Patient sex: F
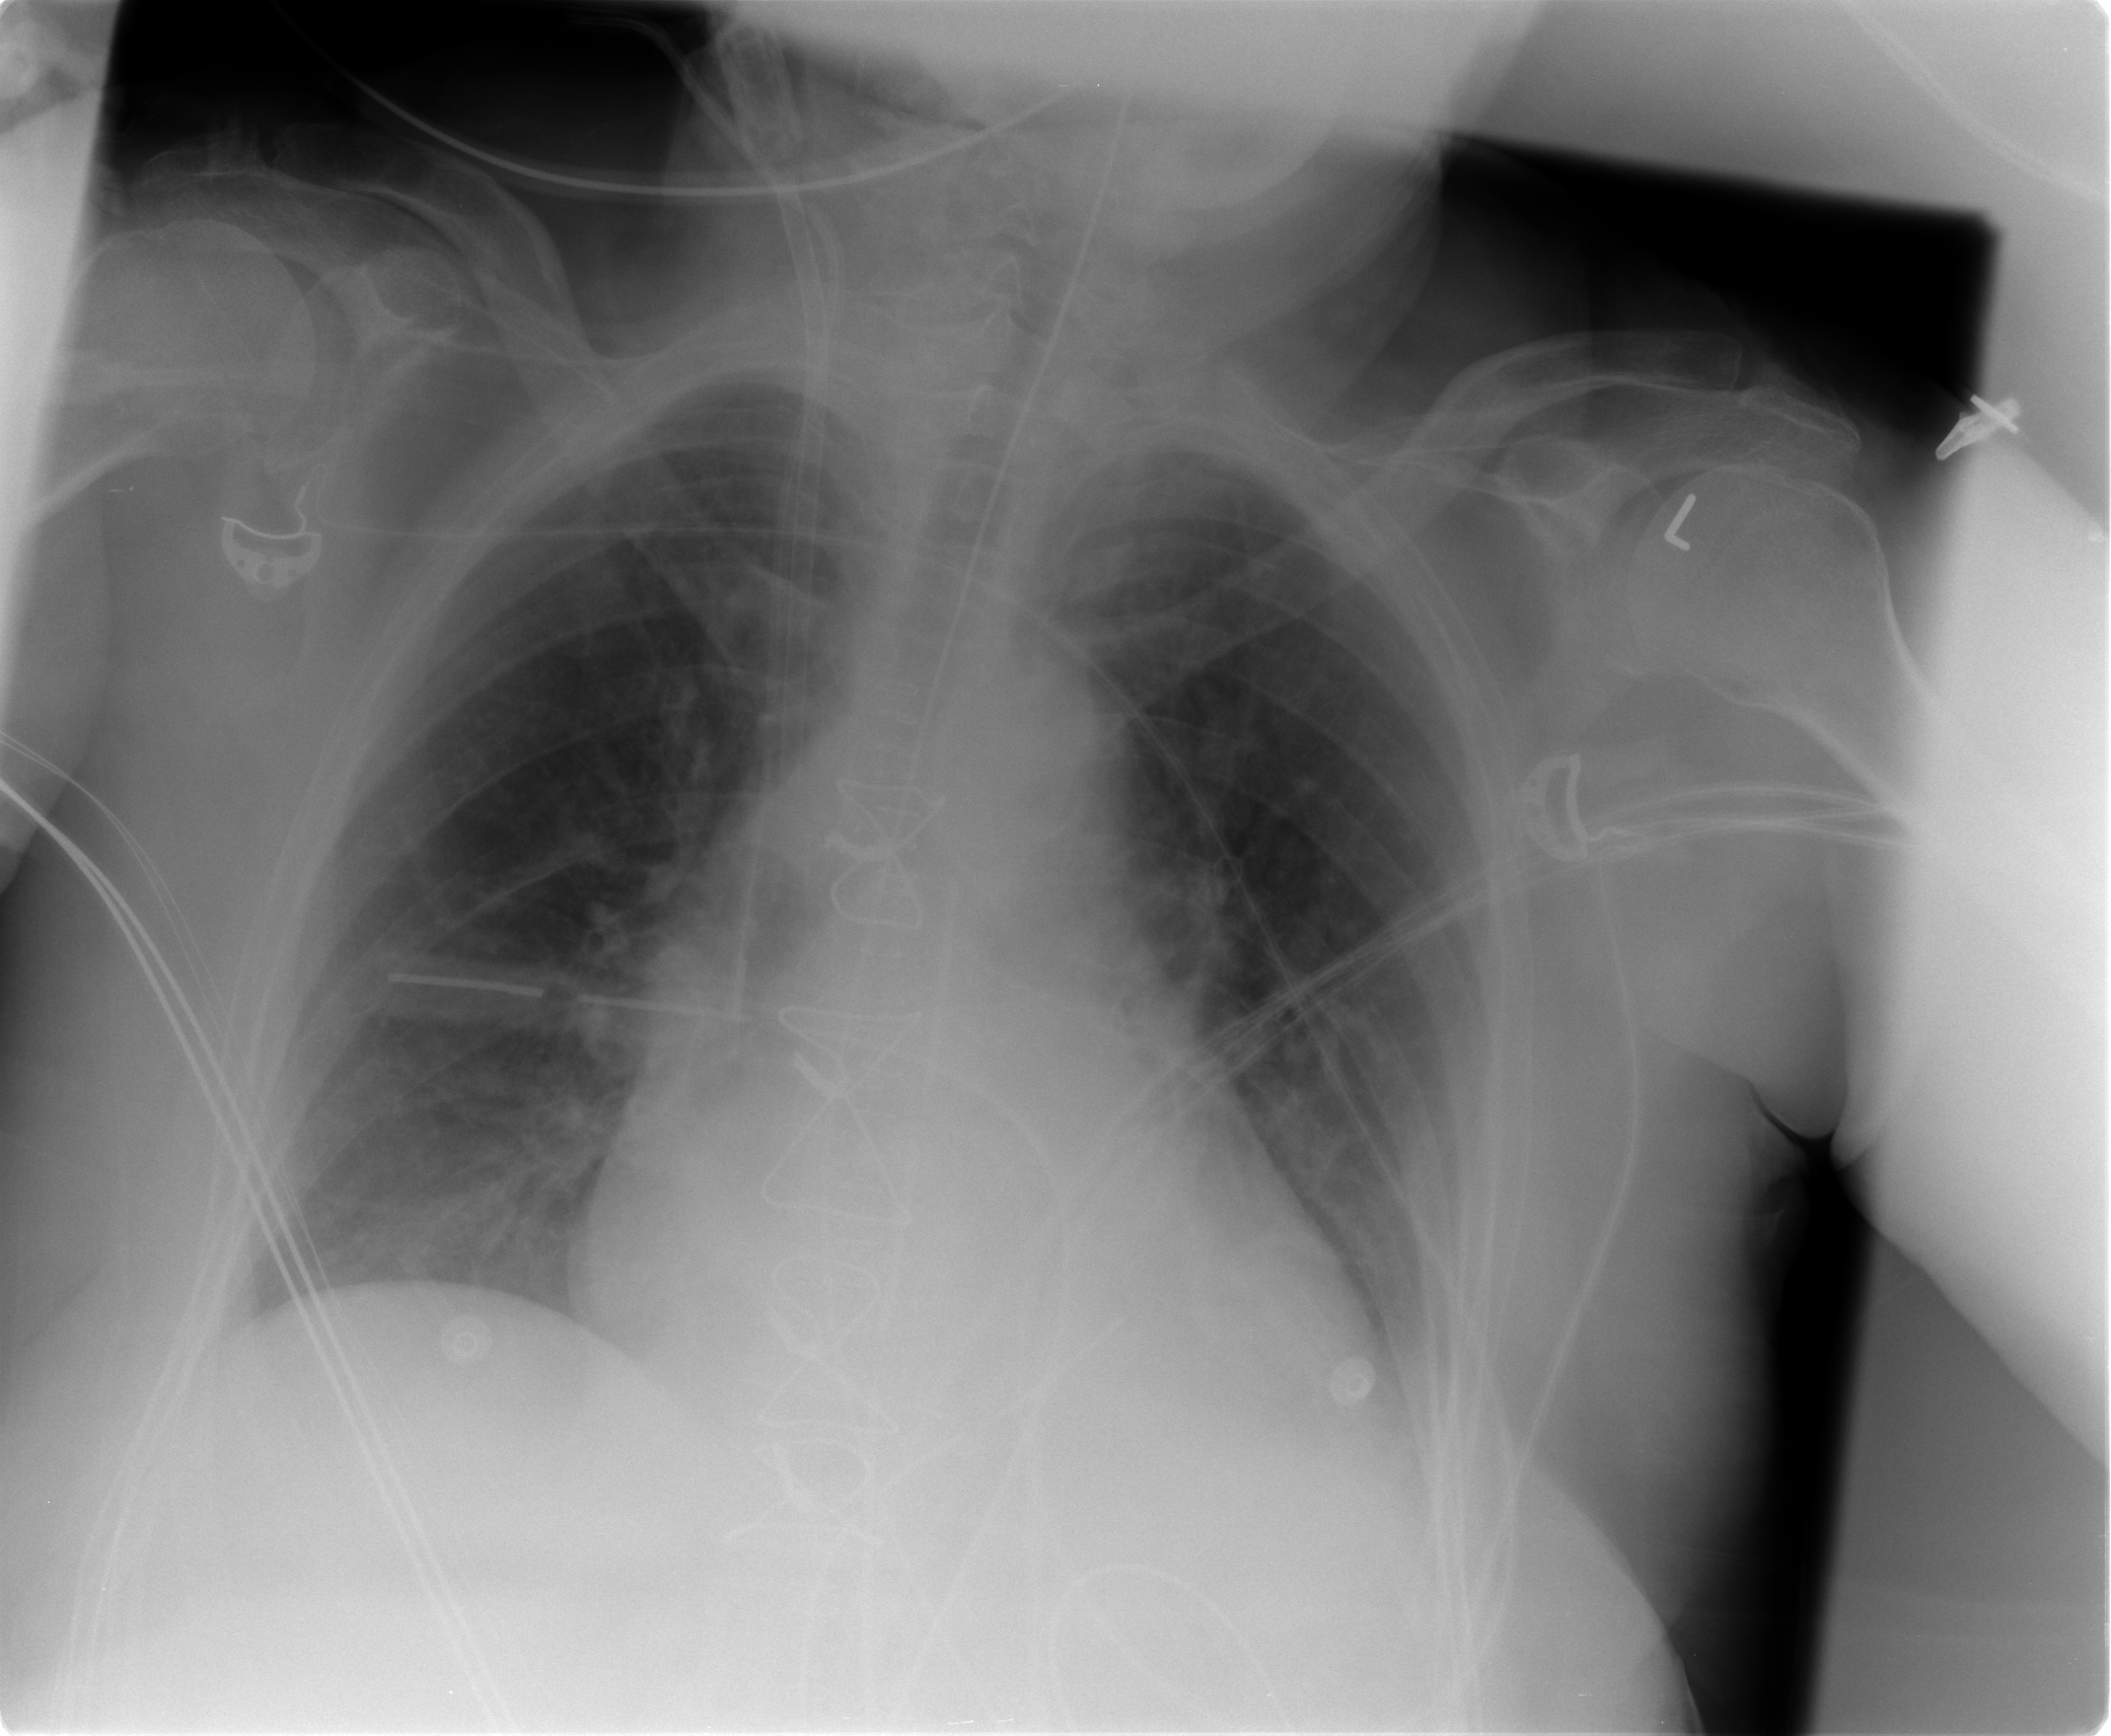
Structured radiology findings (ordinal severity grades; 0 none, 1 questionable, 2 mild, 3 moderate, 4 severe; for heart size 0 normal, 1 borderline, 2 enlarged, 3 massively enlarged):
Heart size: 2
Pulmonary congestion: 2
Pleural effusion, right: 0
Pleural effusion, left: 2
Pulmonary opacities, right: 0
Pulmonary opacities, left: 0
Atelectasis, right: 2
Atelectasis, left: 2